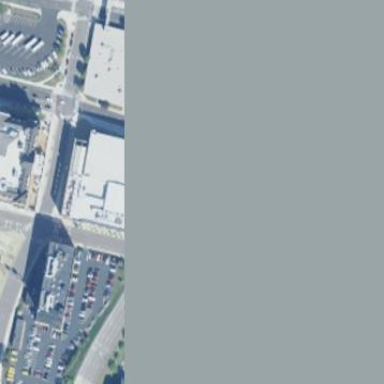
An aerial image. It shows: Parking area with surface.